Question: Given the first 35 numbers in a 36-square grid, find the smallest positive integer such that all the numbers in the 36-square grid can be divided into two parts of 18 numbers + 18 numbers, where the sum of the two parts is equal.
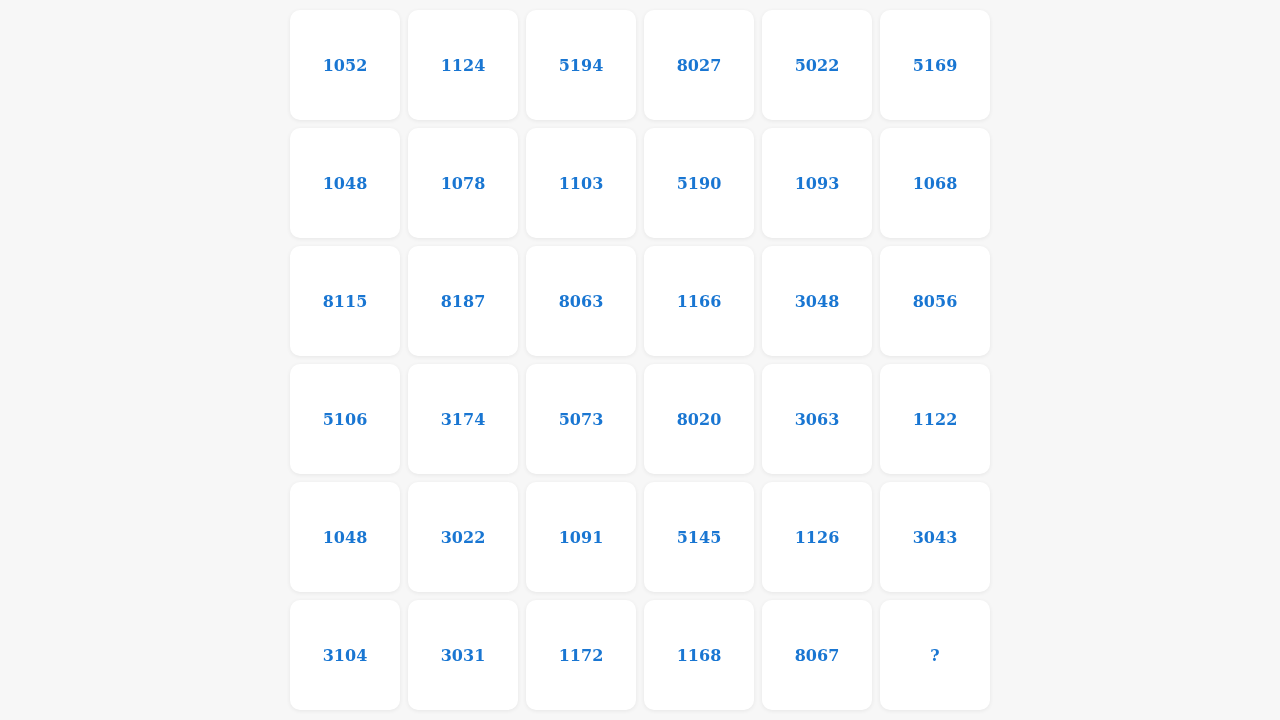
Answer: 0